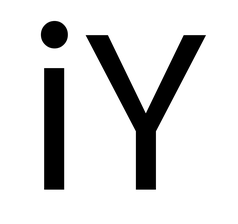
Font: Poppins-Regular